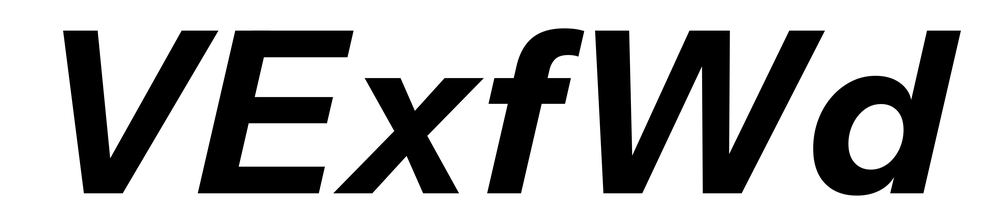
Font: InstrumentSans-Italic_Bold_Italic